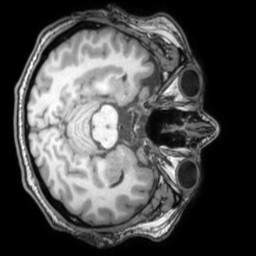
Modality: T1w
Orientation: axial
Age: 30
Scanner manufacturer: philips
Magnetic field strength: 3 T
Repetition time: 0.007 s
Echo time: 0.003501 s